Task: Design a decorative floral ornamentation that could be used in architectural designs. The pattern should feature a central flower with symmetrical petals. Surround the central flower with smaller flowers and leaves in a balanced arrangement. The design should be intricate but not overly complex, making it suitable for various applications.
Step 1004:
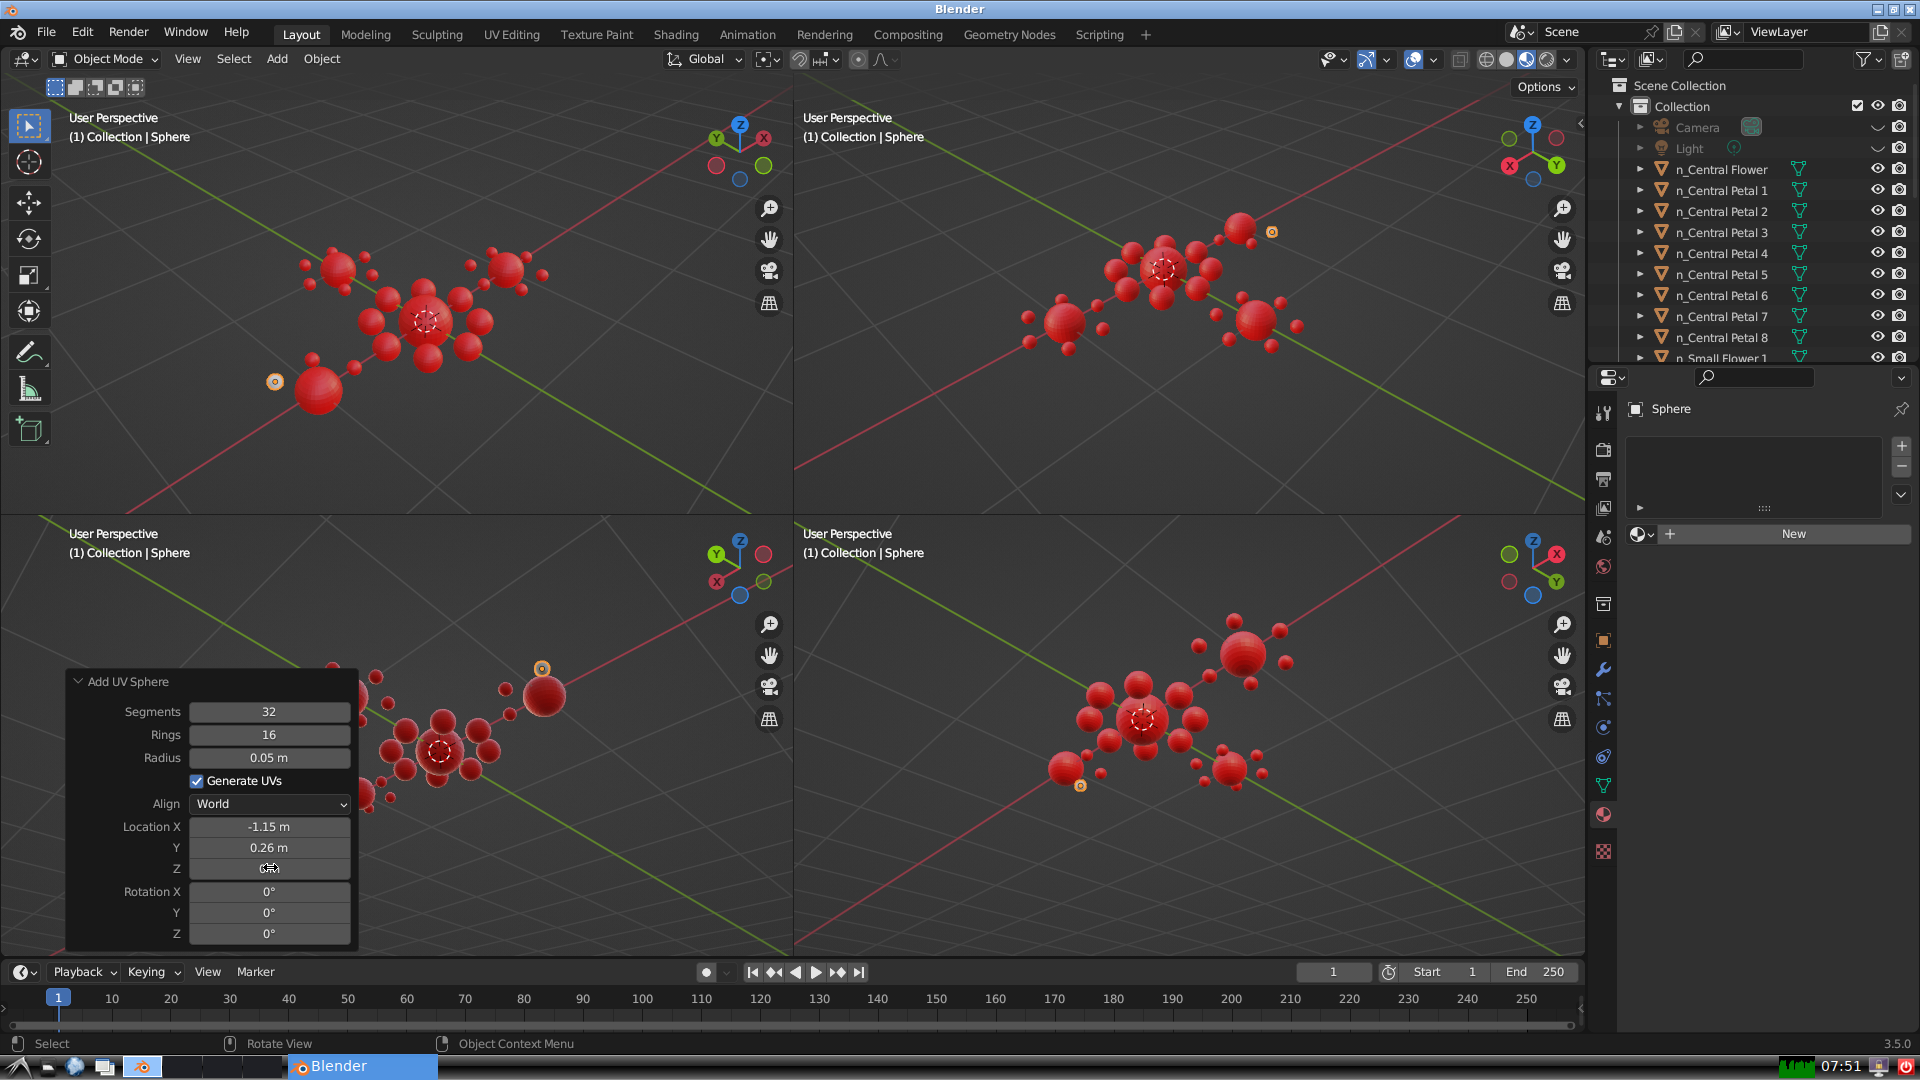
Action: click: no